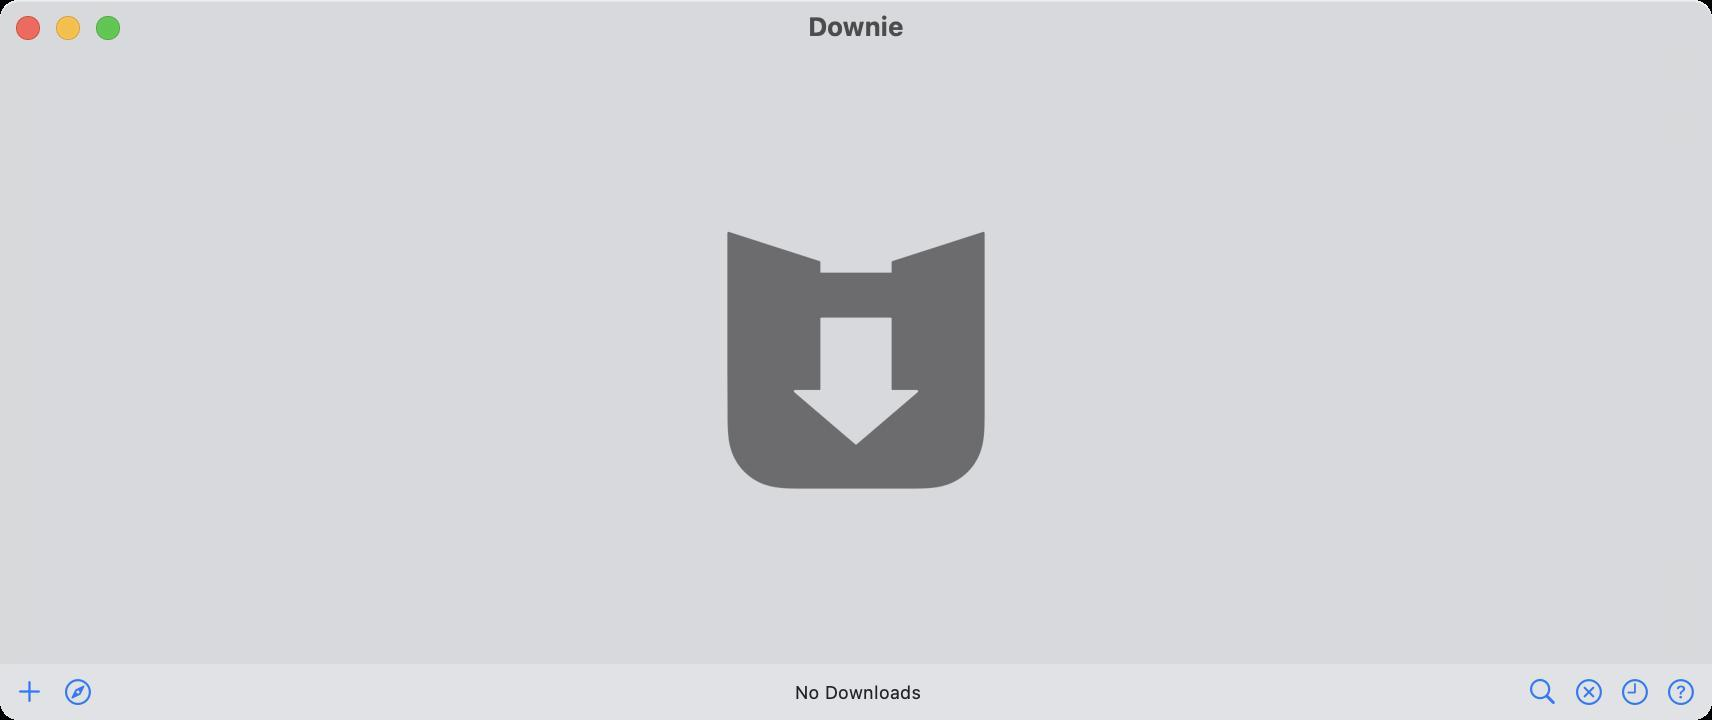
Accessibility tree:
{"name": "Downie", "role": "AXWindow", "description": null, "role_description": "standard window", "value": null, "position": "287.00;247.00", "size": "856;360", "children": [{"name": "Drop_zone._There_are_currently_no_downloads_in_the_queue.", "role": "AXScrollArea", "description": null, "role_description": "scroll area", "value": null, "position": "0.00;0.00", "size": "856;360", "children": [{"name": "Drop_zone._There_are_currently_no_items_in_the_queue.", "role": "AXScrollArea", "description": null, "role_description": "scroll area", "value": null, "position": "0.00;0.00", "size": "856;360", "children": []}, {"name": null, "role": "AXScrollArea", "description": null, "role_description": "scroll area", "value": null, "position": "0.00;22.00", "size": "856;310", "children": [{"name": null, "role": "AXList", "description": "Downloads", "role_description": "collection", "value": null, "position": "0.00;22.00", "size": "856;310", "children": [{"name": null, "role": "AXList", "description": null, "role_description": "section", "value": null, "position": "0.00;22.00", "size": "0;0", "children": [{"name": null, "role": "AXGroup", "description": null, "role_description": "group", "value": null, "position": "0.00;22.00", "size": "0;0", "children": []}]}]}]}, {"name": null, "role": "AXButton", "description": "Show History", "role_description": "button", "value": null, "position": "810.00;338.50", "size": "15;15", "children": []}, {"name": null, "role": "AXStaticText", "description": null, "role_description": "text", "value": "No Downloads", "position": "395.50;340.50", "size": "68;11", "children": []}, {"name": null, "role": "AXButton", "description": "Search and Top Downloads", "role_description": "button", "value": null, "position": "763.50;338.00", "size": "16;15", "children": []}, {"name": null, "role": "AXButton", "description": "Clear Finished Downloads", "role_description": "button", "value": null, "position": "787.00;338.50", "size": "15;15", "children": []}, {"name": null, "role": "AXButton", "description": "Contact Support", "role_description": "button", "value": null, "position": "833.00;338.50", "size": "15;15", "children": []}, {"name": null, "role": "AXButton", "description": "Add From Pasteboard", "role_description": "button", "value": null, "position": "8.00;339.00", "size": "14;13", "children": []}, {"name": null, "role": "AXButton", "description": "Open User-Guided Extraction", "role_description": "button", "value": null, "position": "29.50;338.50", "size": "19;15", "children": []}]}, {"name": null, "role": "AXButton", "description": null, "role_description": "close button", "value": null, "position": "7.00;6.00", "size": "14;16", "children": []}, {"name": null, "role": "AXButton", "description": null, "role_description": "full screen button", "value": null, "position": "47.00;6.00", "size": "14;16", "children": [{"name": null, "role": "AXGroup", "description": null, "role_description": "group", "value": null, "position": "47.00;6.00", "size": "14;16", "children": []}]}, {"name": null, "role": "AXButton", "description": null, "role_description": "minimize button", "value": null, "position": "27.00;6.00", "size": "14;16", "children": []}, {"name": null, "role": "AXStaticText", "description": null, "role_description": "text", "value": "Downie", "position": "402.00;5.00", "size": "52;16", "children": []}]}